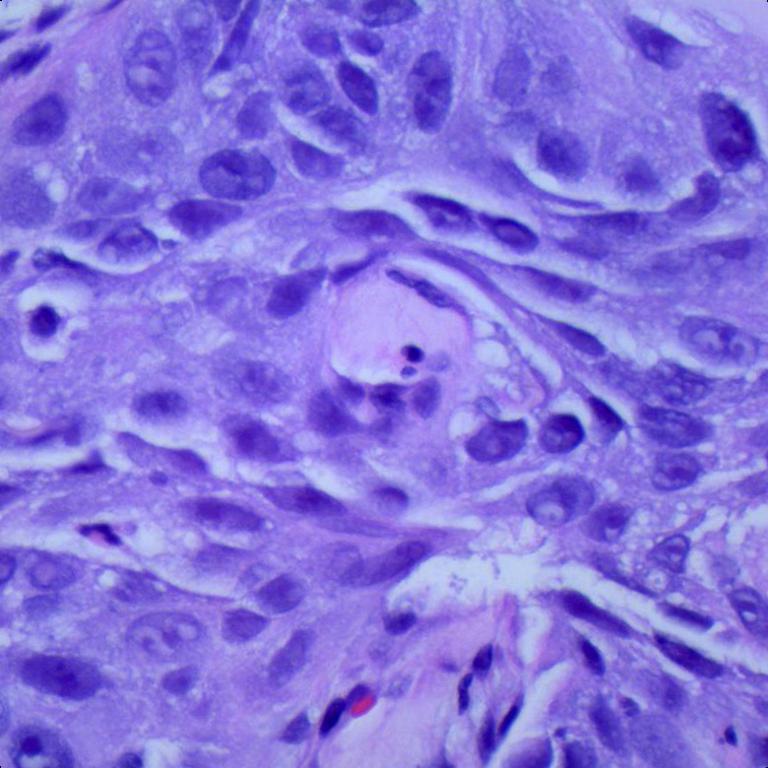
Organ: lung
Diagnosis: squamous carcinomas